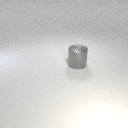
large gray metal cylinder